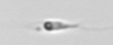
Label: flagellate_morphotype3